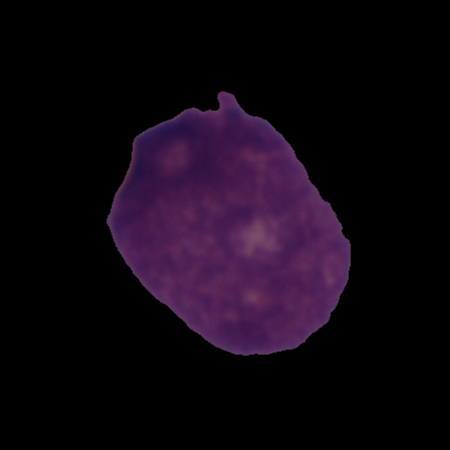
Label: cancer